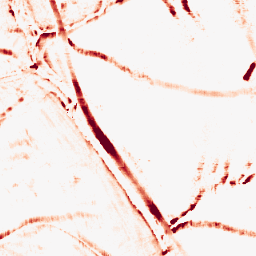
Category: morphological
Decomposition family: morphological_square
Decomposition parameters: operation: opening
size: 10
Upsampling method: bilinear
Upsampling parameters: scale: 8
Upsampling scale: 8